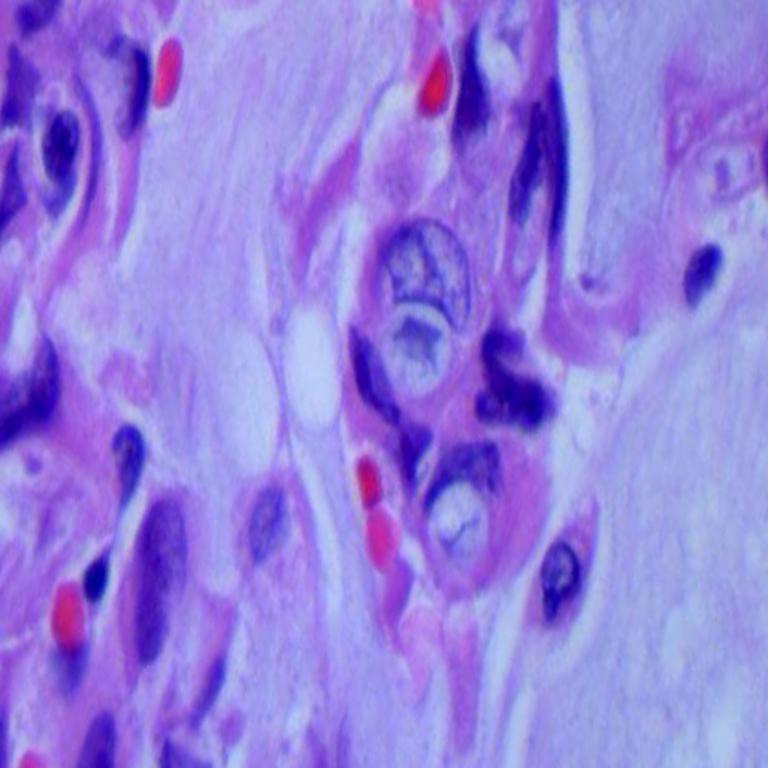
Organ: lung
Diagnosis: adenocarcinomas